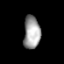
Tissue: prostate
Cell type: T cells
Senescence score: 0.2293
Nuclear area (px): 541
Mean DAPI intensity: 157.543